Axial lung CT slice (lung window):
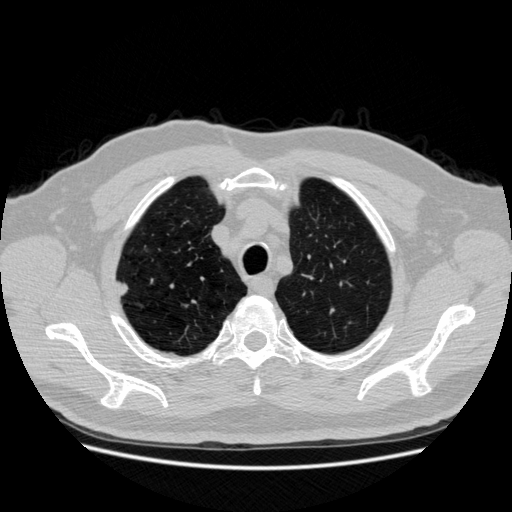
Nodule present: yes
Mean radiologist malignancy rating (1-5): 3.75